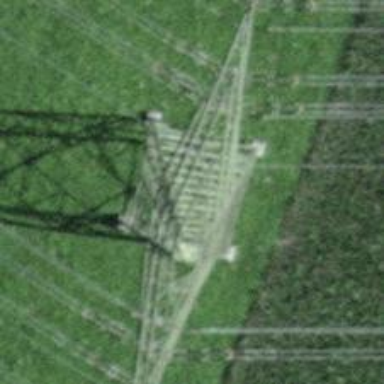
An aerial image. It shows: Power tower.